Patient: sex M, age 68
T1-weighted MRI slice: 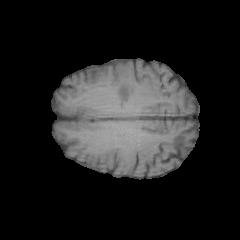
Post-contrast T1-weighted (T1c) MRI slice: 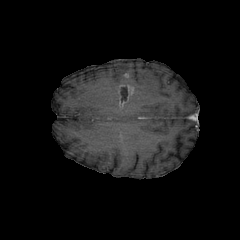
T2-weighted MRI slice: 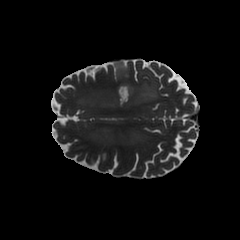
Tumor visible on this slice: yes
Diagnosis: Glioblastoma, IDH-wildtype
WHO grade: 4